Question: Im testing a application with boost framework. to do that i have followed
<URL> link and build framework and insert accordingly. and i set project propertise as follows
'''
Language Dialect set to C++11 [-std=c++11]
C++ Standard Library set to libc++ (LLVM C++ standard library with C++11 support)
OS X deployment target 10.10
'''
to avoid that error
i delete key word register
and changed my code as follows (please find the #pragma marks of following attrched code) but nothing work on me.after deleting register keyword i didnt get the deprecated warning.
but with and without that warning i got linker errors.
please help me to solove these errors.
'''
#pragma clang diagnostic push
#pragma clang diagnostic ignored "-Wdeprecated-register"
#pragma clang diagnostic pop
#include <boost/regex.hpp>
#include <iostream>
#include <string>
int main()
{
std::string line;
boost::regex pat( "^Subject: (Re: |Aw: )*(.*)" );
while (std::cin)
{
std::getline(std::cin, line);
boost::smatch matches;
if (boost::regex_match(line, matches, pat))
std::cout << matches[2] << std::endl;
}
}
'''

Error log
'''
Undefined symbols for architecture x86_64:
"boost::basic_regex<char, boost::regex_traits<char, boost::cpp_regex_traits<char> > >::do_assign(char const*, char const*, unsigned int)", referenced from:
boost::basic_regex<char, boost::regex_traits<char, boost::cpp_regex_traits<char> > >::assign(char const*, char const*, unsigned int) in main.o
"boost::re_detail::get_mem_block()", referenced from:
boost::re_detail::perl_matcher<std:👎:__wrap_iter<char const*>, std:👎:allocator<boost::sub_match<std:👎:__wrap_iter<char const*> > >, boost::regex_traits<char, boost::cpp_regex_traits<char> > >::extend_stack() in main.o
boost::re_detail::save_state_init::save_state_init(boost::re_detail::saved_state**, boost::re_detail::saved_state**) in main.o
"boost::re_detail::put_mem_block(void*)", referenced from:
boost::re_detail::save_state_init::~save_state_init() in main.o
boost::re_detail::perl_matcher<std:👎:__wrap_iter<char const*>, std:👎:allocator<boost::sub_match<std:👎:__wrap_iter<char const*> > >, boost::regex_traits<char, boost::cpp_regex_traits<char> > >::unwind_extra_block(bool) in main.o
"boost::re_detail::verify_options(unsigned int, boost::regex_constants::_match_flags)", referenced from:
boost::re_detail::perl_matcher<std:👎:__wrap_iter<char const*>, std:👎:allocator<boost::sub_match<std:👎:__wrap_iter<char const*> > >, boost::regex_traits<char, boost::cpp_regex_traits<char> > >::match_imp() in main.o
"boost::re_detail::raise_runtime_error(std::runtime_error const&)", referenced from:
void boost::re_detail::raise_error<boost::regex_traits_wrapper<boost::regex_traits<char, boost::cpp_regex_traits<char> > > >(boost::regex_traits_wrapper<boost::regex_traits<char, boost::cpp_regex_traits<char> > > const&, boost::regex_constants::error_type) in main.o
"boost::re_detail::get_default_error_string(boost::regex_constants::error_type)", referenced from:
boost::re_detail::cpp_regex_traits_implementation<char>::error_string(boost::regex_constants::error_type) const in main.o
"boost::re_detail::cpp_regex_traits_implementation<char>::transform_primary(char const*, char const*) const", referenced from:
boost::cpp_regex_traits<char>::transform_primary(char const*, char const*) const in main.o
"boost::re_detail::cpp_regex_traits_implementation<char>::transform(char const*, char const*) const", referenced from:
boost::cpp_regex_traits<char>::transform(char const*, char const*) const in main.o
ld: symbol(s) not found for architecture x86_64
clang: error: linker command failed with exit code 1 (use -v to see invocation)
'''
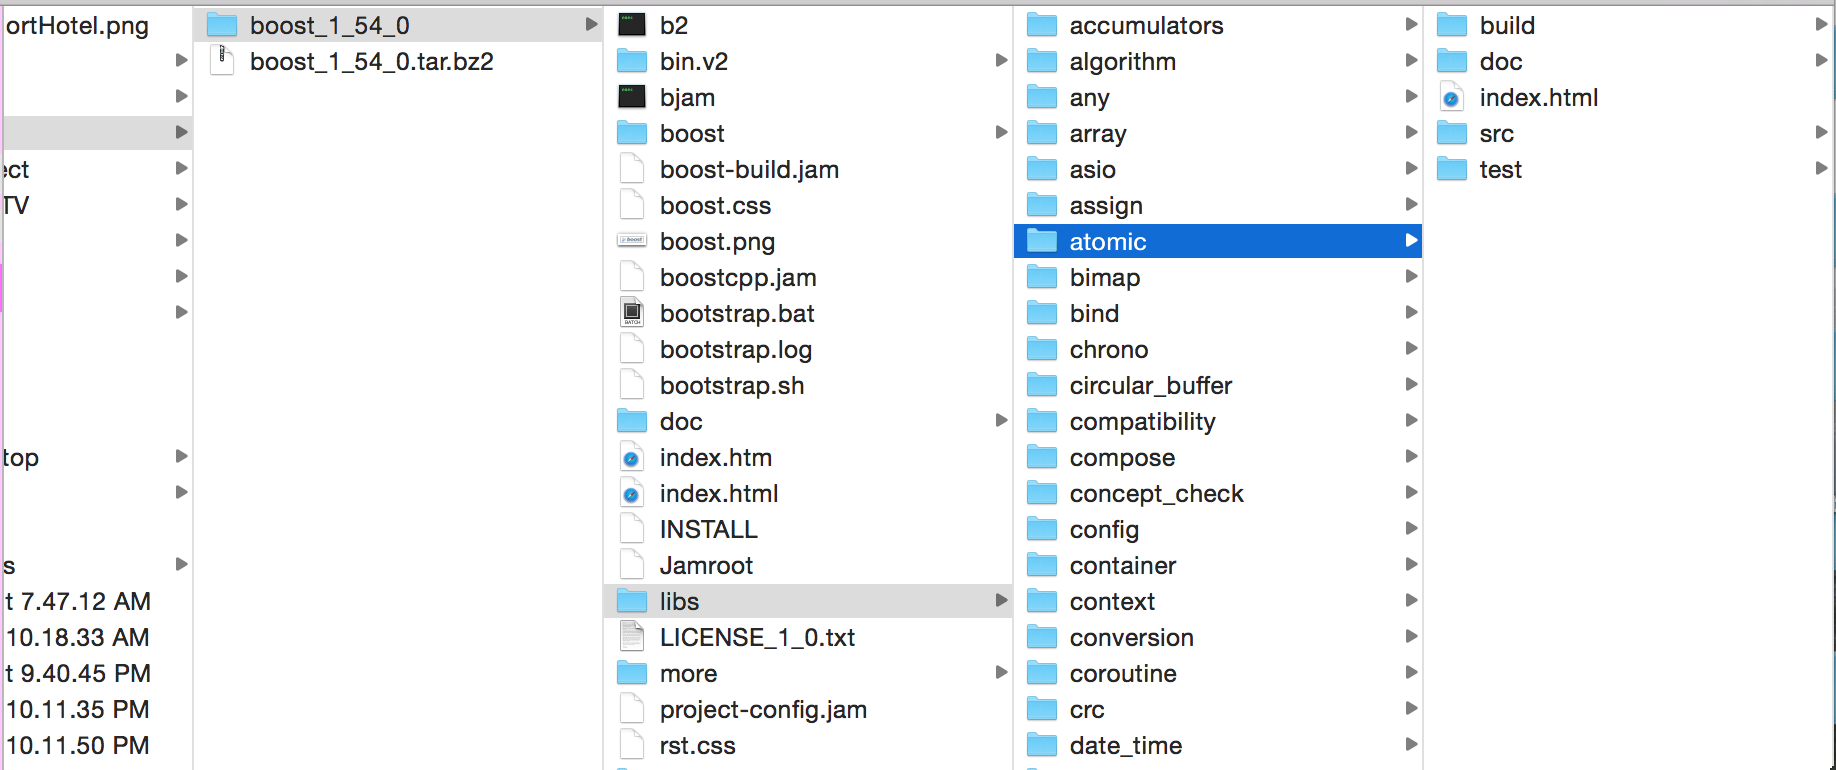
Answer: You need to link boost into the project:
1. Find the "Search Paths" section in your Project Navigator.
2. There will be a subsection called: "Library Search Paths".
3. Add your installed boost's lib directory, usually something like: .../boost*/libs
Note that in this same section you should have added the main boost directory under "Header Search Paths"
You can find the getting started guide here: <URL>
Interestingly you'll note that the <URL> structure should be: boost_1_57_0/libs Note the lack of any "i386" or "x86_64". So I'm pretty concerned for your boost setup.
Also note that 'boost::regex' is a <URL>. I'd do a sanity check that you are including boost_1_57_0/boost in your "Header Search Paths".